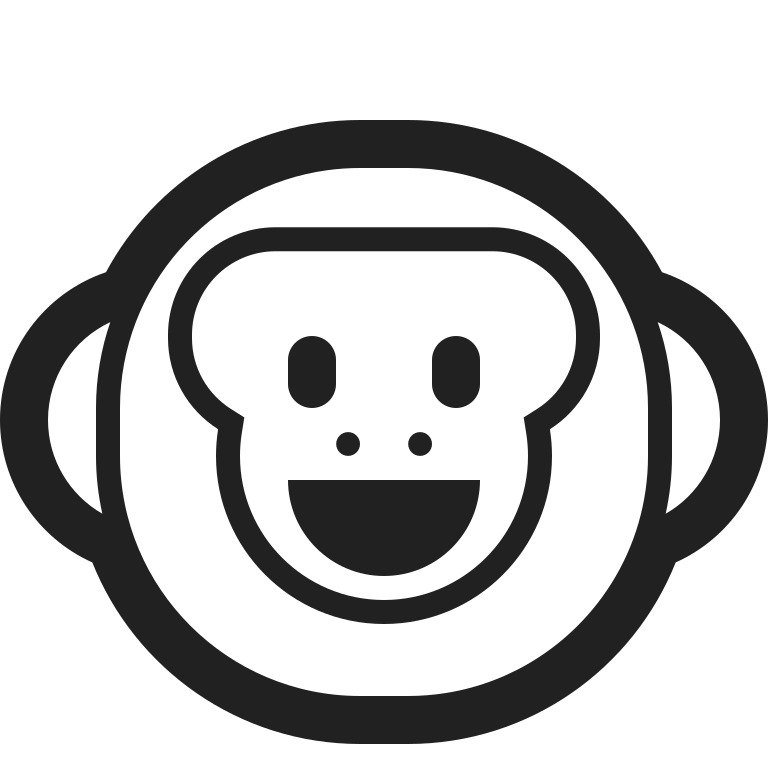
monkey face high contrast